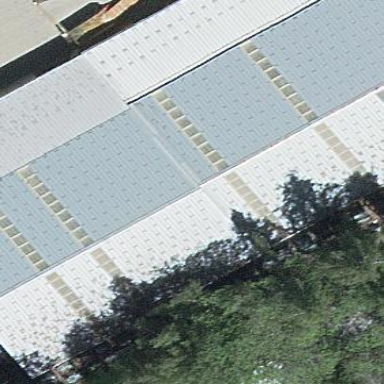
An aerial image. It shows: Industrial building.